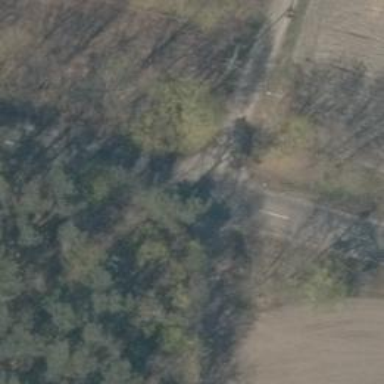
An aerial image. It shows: Tertiary road with asphalt surface.